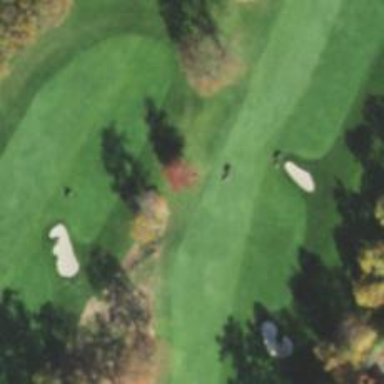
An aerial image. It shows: Golf hole.